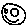
Label: smiley face